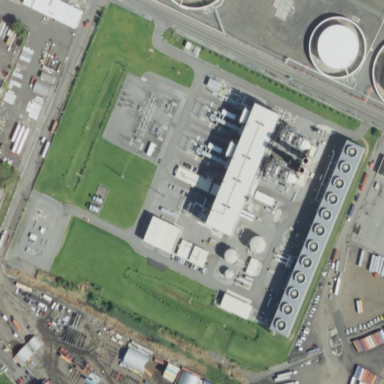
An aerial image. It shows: Power plant.